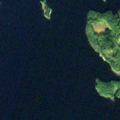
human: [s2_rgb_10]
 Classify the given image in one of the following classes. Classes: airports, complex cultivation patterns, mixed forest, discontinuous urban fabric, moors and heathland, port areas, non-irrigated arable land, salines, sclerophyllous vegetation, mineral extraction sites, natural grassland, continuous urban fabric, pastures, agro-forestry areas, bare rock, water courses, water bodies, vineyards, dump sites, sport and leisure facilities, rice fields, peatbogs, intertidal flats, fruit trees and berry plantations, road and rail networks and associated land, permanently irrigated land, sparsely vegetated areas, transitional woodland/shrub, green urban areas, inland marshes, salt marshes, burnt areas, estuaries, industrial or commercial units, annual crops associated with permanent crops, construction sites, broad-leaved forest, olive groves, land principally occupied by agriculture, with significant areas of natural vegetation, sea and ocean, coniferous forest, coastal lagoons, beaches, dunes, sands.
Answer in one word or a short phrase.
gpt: coniferous forest, mixed forest, water bodies